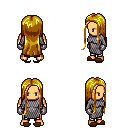
a pixel art fantasy rpg character, male body template, human, tanned skin, chain mail, gold greaves, blonde extra-long hairstyle, metal gloves, brown slippers, four views (front, back, left, right), 2x2 character sprite sheet, small pixel art, hard edges, no anti-aliasing